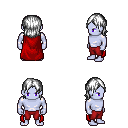
a pixel art fantasy rpg character, male body template, dark elf, purple skin, red cape, red pants, white long bangs hairstyle, four views (front, back, left, right), 2x2 character sprite sheet, small pixel art, hard edges, no anti-aliasing